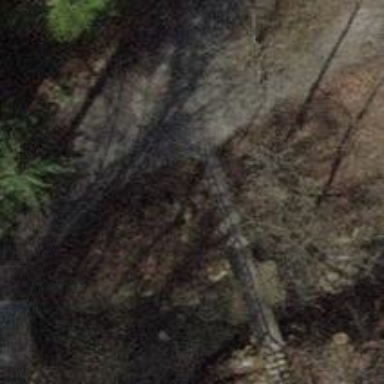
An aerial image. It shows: Steps made of cobblestone.